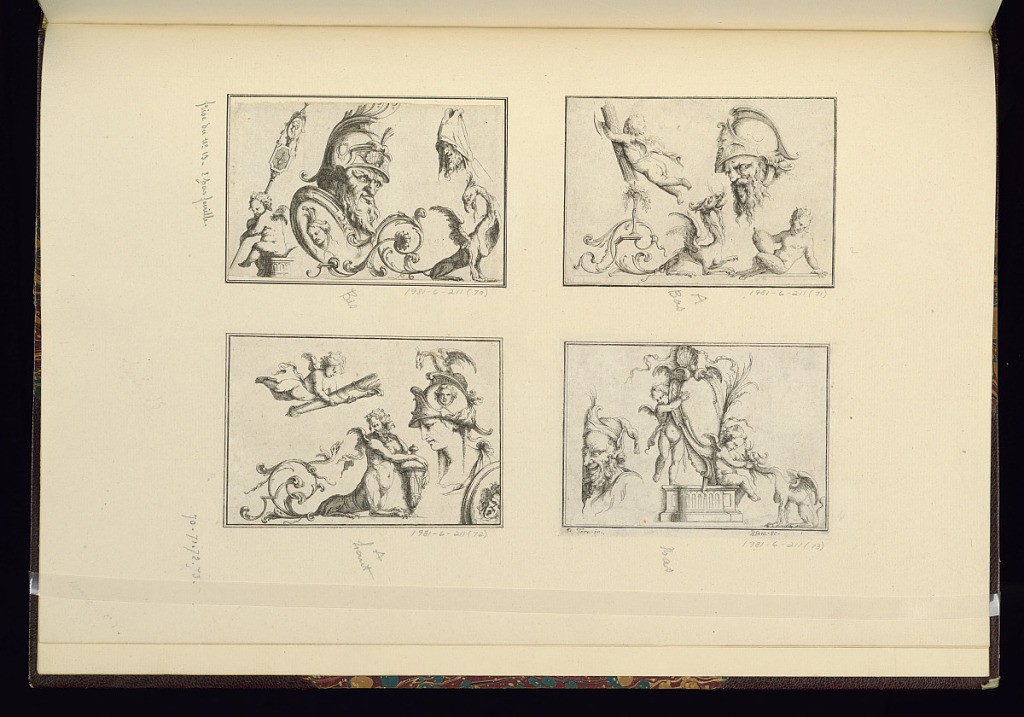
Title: Ornament Designs
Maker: Jean-Bernard Turreau, French, 1672 - 1731
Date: early 18th century
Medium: Etching on laid paper
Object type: Print
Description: Four plates pasted on a sheet depicting various ornament designs with grotesque motifs including mythological creatures, sphynx, snakes, putti, male and female heads (busts) wearing helmets and hats, a cartouche, palm leaves, shields, quiver of arrows, vases, banner, foliate scrolls, scrolling leaves (rinceaux), and rosettes. The lower right plate is signed. The individual plates are linked to records 1921-6-411-71-74.